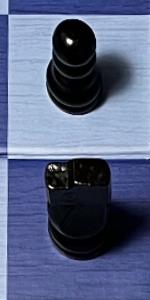
Label: Knight_Black